Interaction volume radius: 5 \u00c5
Interaction volume height: 20 \u00c5
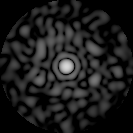
Disorder parameter: 0.8541